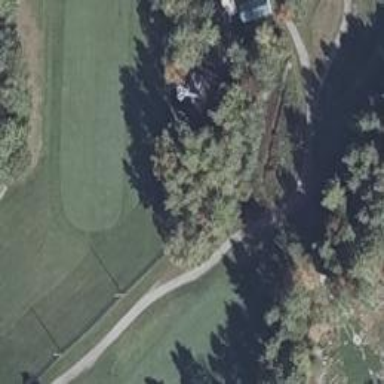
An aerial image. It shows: Path for golf carts.